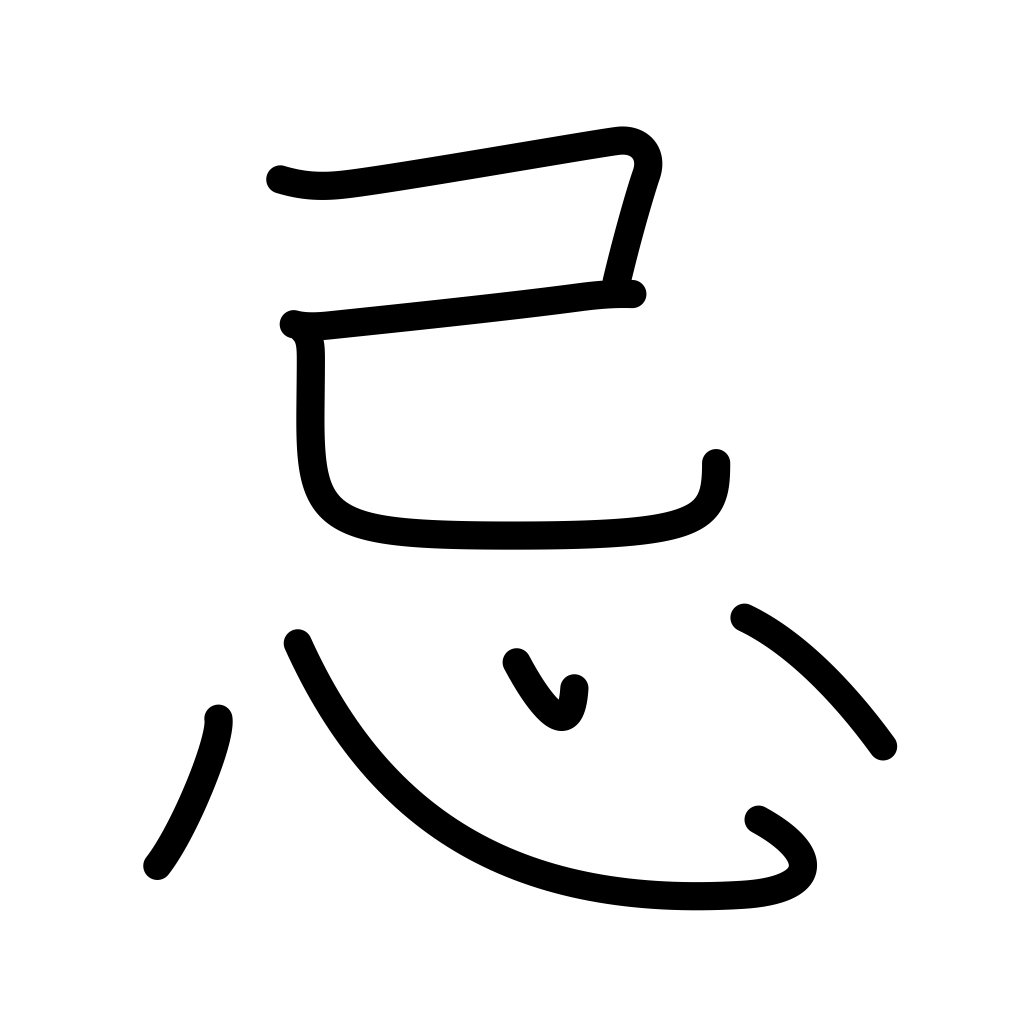
Meaning: mourning, abhor, detestable, death anniversary